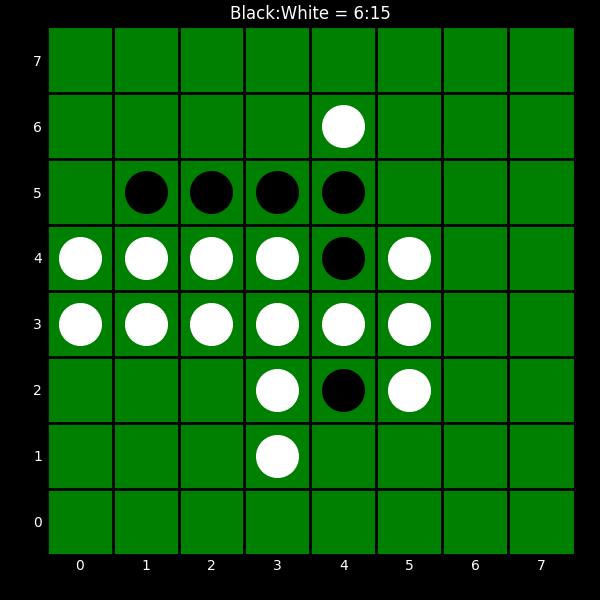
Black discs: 6
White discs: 15